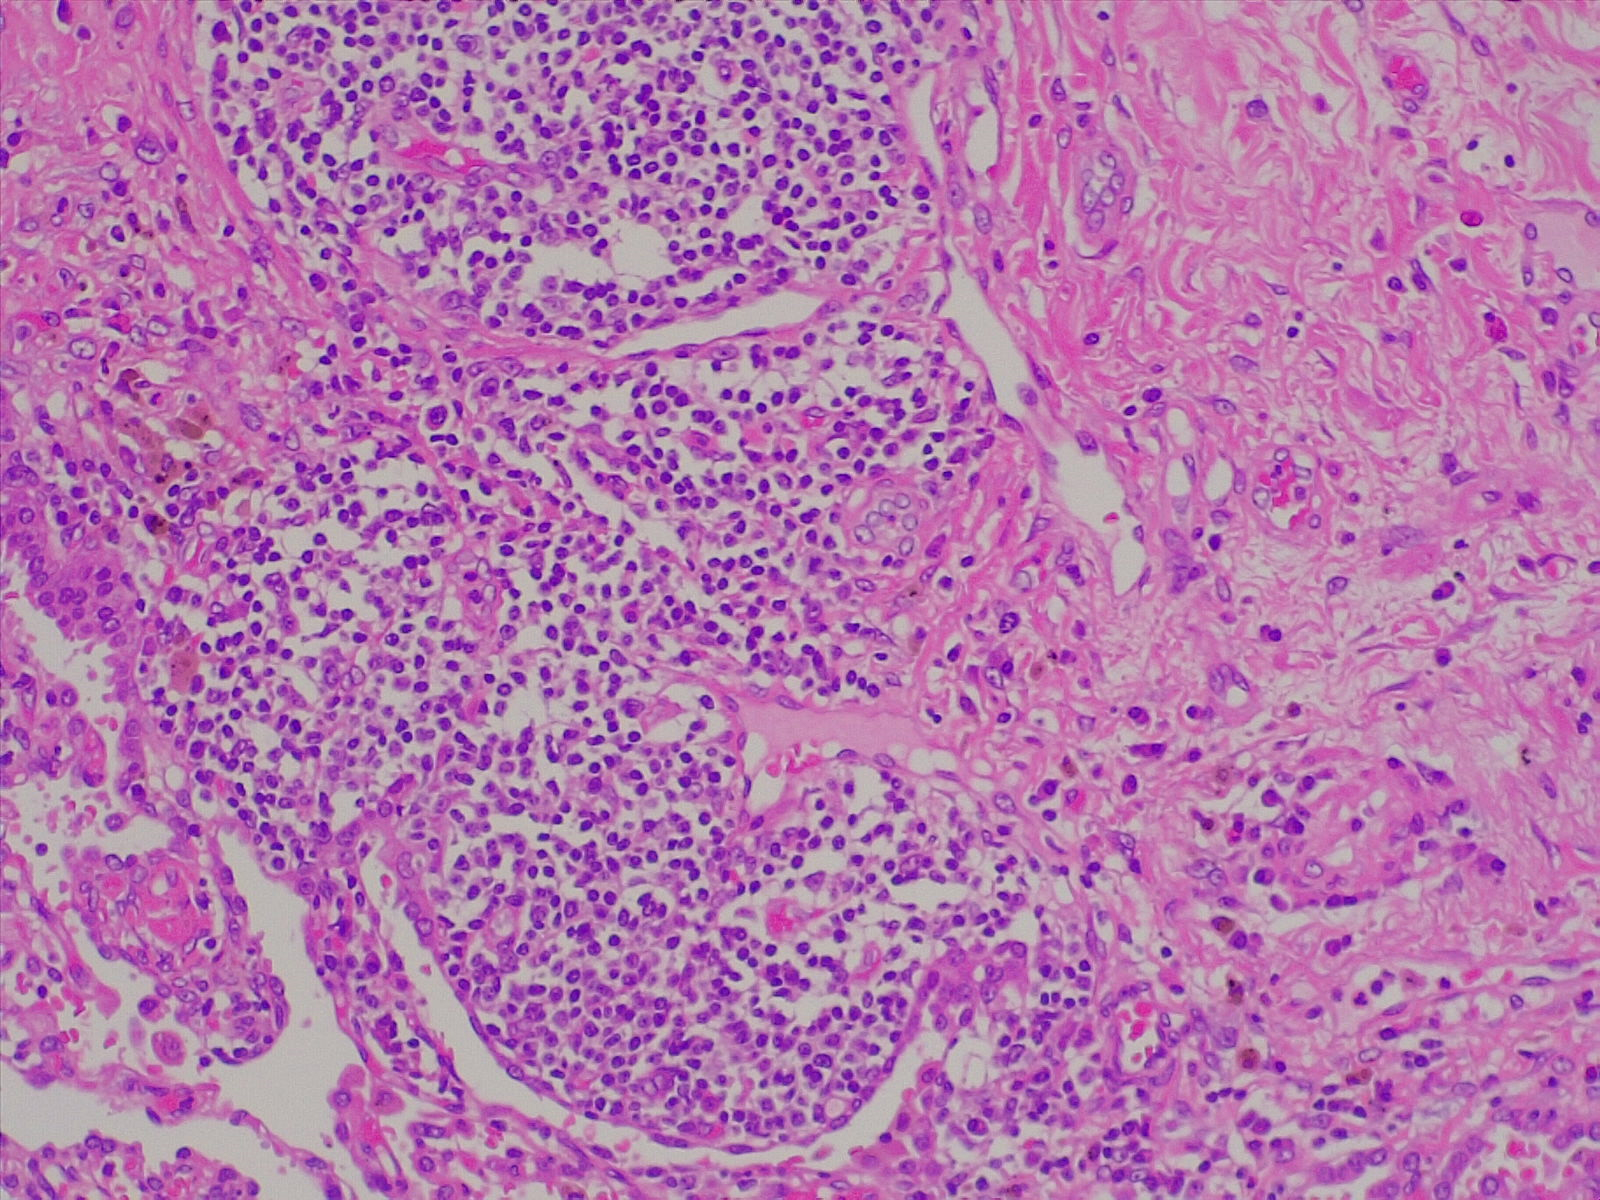
Label: normal lung tissue